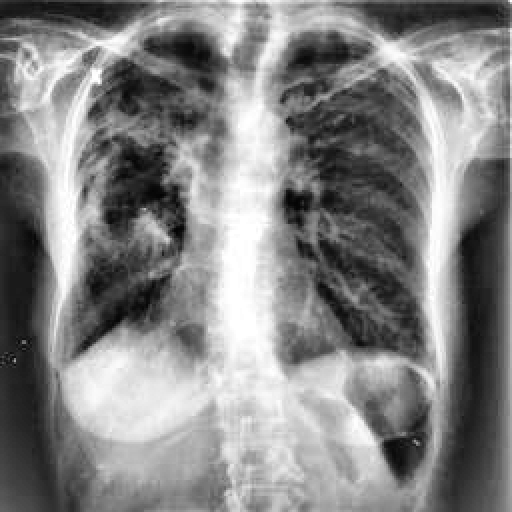
Finding: TUBERCULOSIS